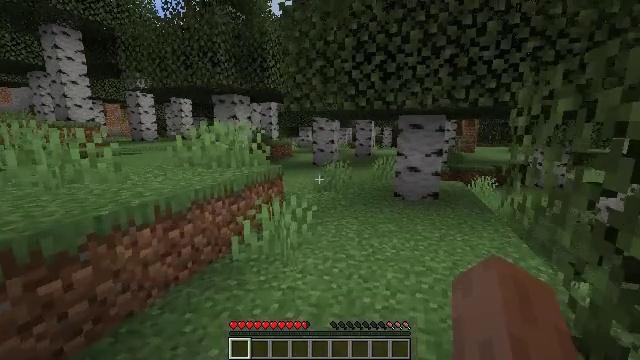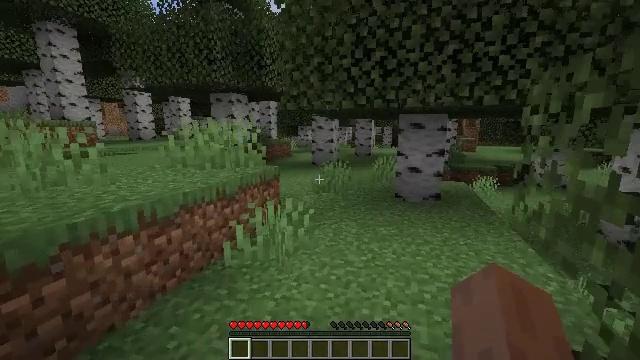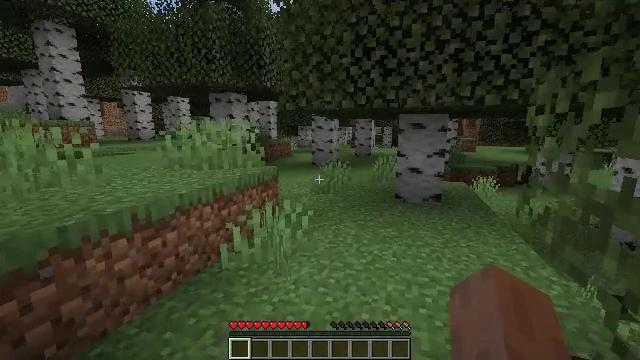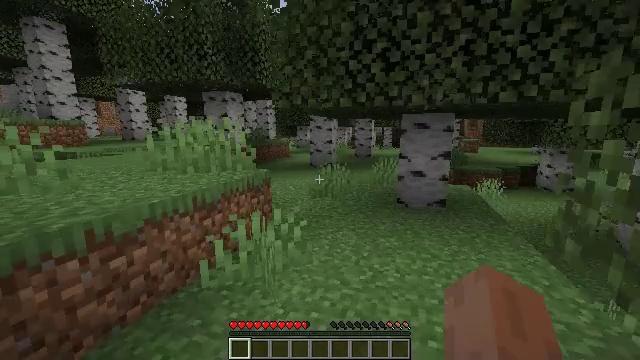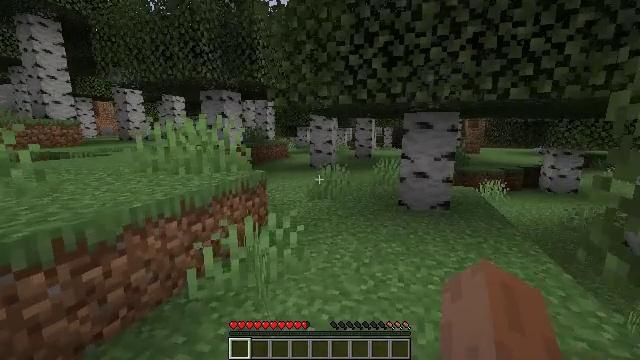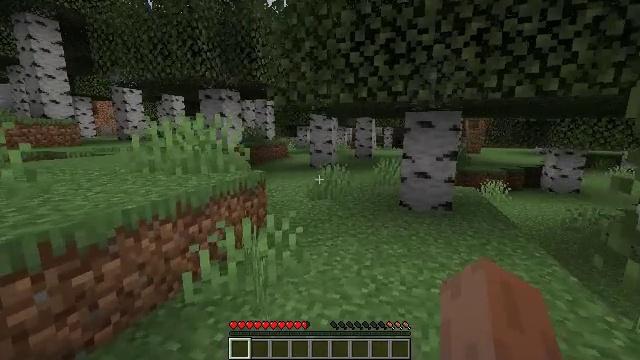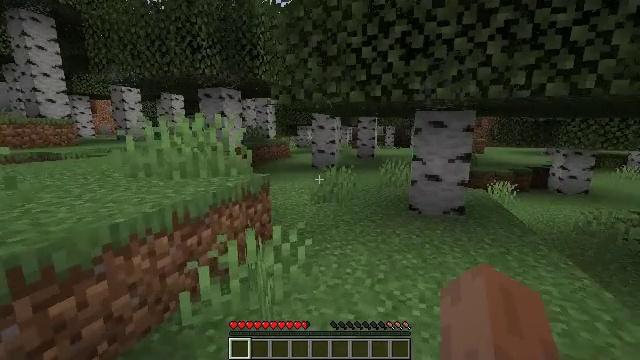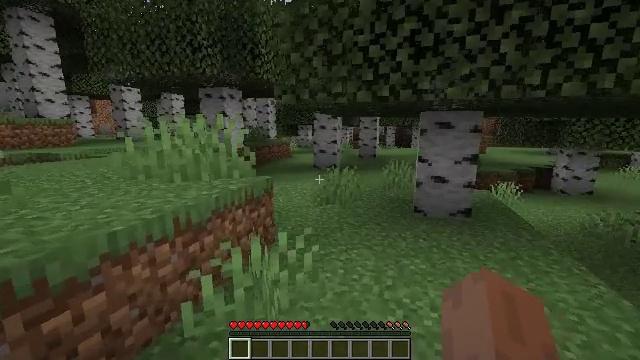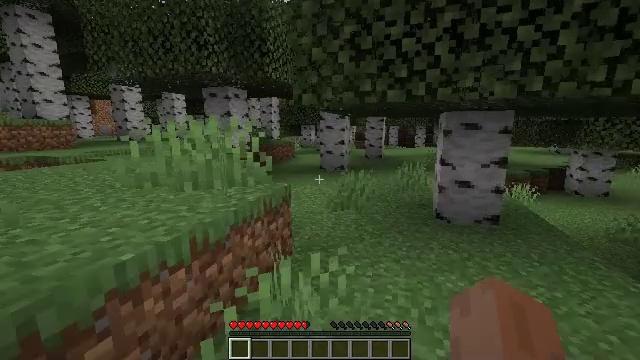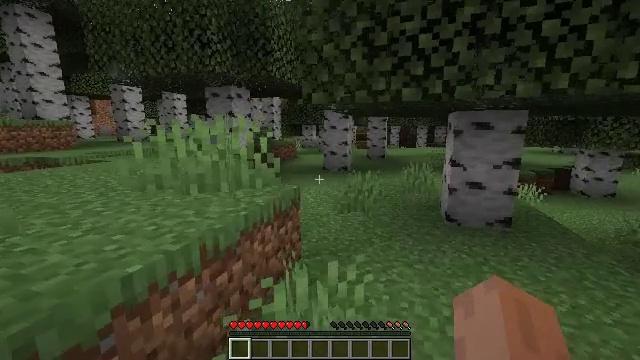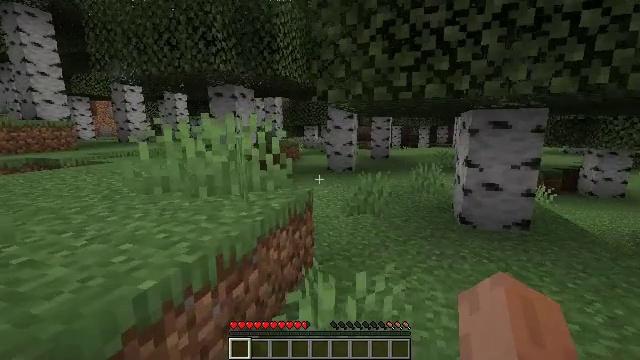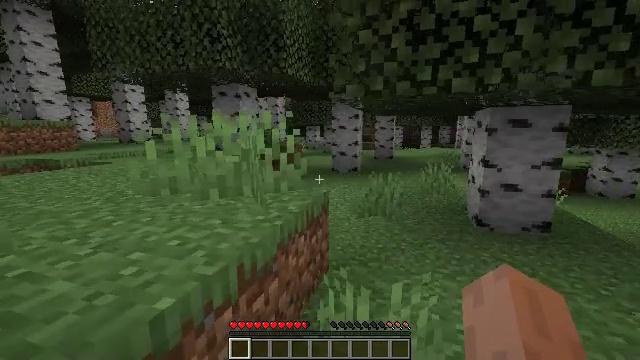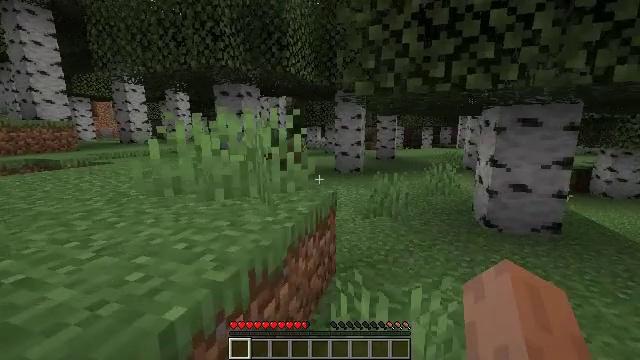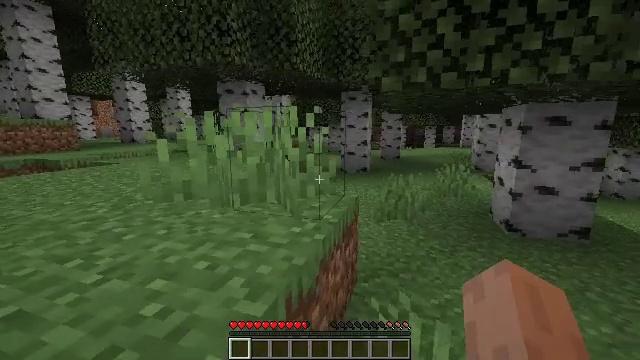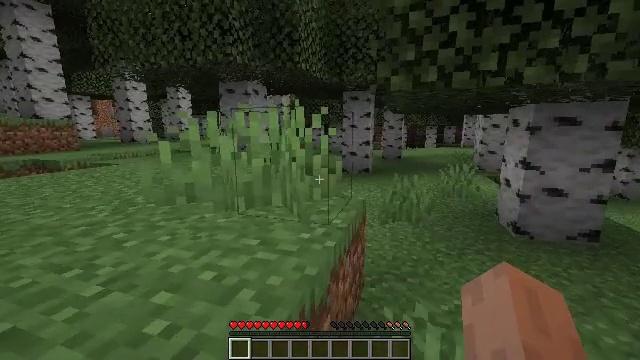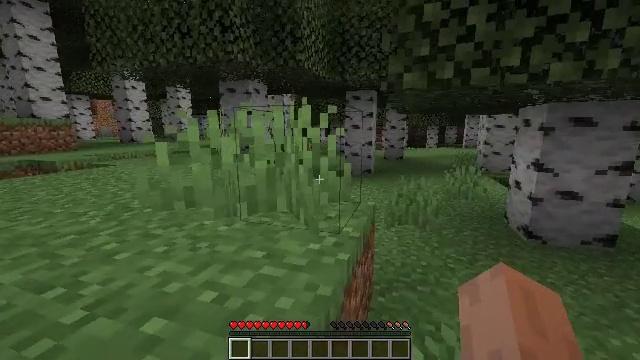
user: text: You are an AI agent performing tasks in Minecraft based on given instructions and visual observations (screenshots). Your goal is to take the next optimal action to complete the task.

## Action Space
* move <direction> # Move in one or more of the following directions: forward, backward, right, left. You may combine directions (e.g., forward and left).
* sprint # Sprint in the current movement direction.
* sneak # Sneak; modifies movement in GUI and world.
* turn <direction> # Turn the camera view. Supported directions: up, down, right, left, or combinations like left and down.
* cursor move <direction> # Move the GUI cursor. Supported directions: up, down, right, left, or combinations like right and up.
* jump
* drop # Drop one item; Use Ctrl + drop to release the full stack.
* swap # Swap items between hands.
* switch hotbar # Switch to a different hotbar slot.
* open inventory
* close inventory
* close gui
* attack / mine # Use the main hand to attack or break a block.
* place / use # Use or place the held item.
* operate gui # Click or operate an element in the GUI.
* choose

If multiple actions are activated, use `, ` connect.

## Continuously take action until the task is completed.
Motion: motion action
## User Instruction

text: Pick the peony from the grass.
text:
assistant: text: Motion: move forward
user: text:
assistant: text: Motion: move forward
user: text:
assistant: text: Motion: move forward
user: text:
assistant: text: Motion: move forward
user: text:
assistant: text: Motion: move forward and move left
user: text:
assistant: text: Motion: move forward and move left
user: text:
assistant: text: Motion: move forward and move left
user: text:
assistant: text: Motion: move forward and move left
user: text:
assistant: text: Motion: move forward and move left
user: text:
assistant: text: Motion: move forward and move left
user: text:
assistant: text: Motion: move forward and move left
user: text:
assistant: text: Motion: move forward and move left
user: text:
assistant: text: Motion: move forward and move left
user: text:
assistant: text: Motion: move forward and move left
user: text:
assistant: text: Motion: move forward and move left
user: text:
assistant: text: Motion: move forward and move left
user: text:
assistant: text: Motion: move forward and move left
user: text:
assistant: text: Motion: move forward and move left
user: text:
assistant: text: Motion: move forward and move left, jump
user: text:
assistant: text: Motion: move forward and move left, jump
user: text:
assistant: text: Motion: move forward and move left, jump
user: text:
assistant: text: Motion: move forward and move left, jump
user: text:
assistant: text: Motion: move forward and move left
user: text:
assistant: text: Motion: move forward and move left
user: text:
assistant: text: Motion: move forward and move left
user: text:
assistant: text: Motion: move forward and move left
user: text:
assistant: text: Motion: move forward and move left
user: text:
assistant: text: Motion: move forward and move left
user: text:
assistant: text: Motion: move forward and move left
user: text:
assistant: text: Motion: move forward and move left